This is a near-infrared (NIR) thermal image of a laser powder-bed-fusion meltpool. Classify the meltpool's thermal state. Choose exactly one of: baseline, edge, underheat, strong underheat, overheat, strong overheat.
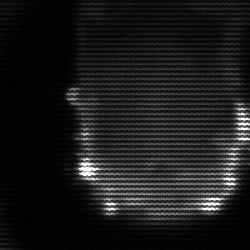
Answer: baseline